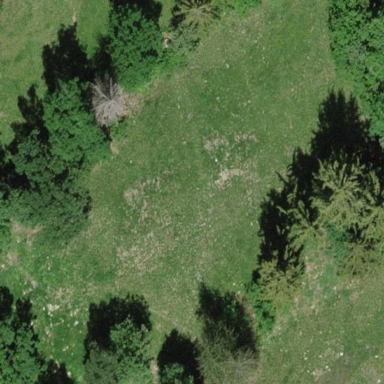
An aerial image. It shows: Beautiful meadow.